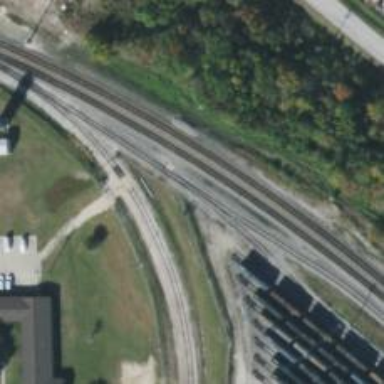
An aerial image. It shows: Railway yard in service.